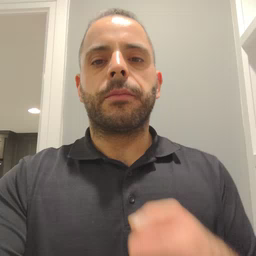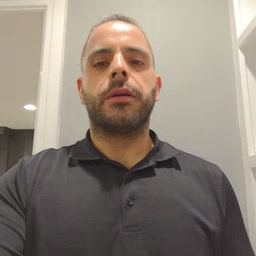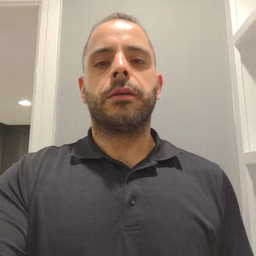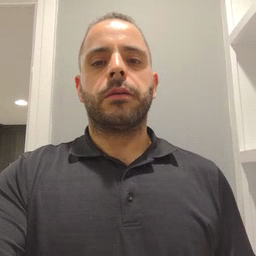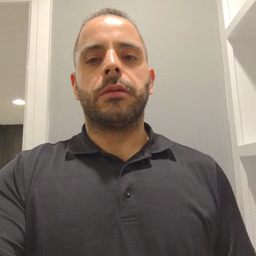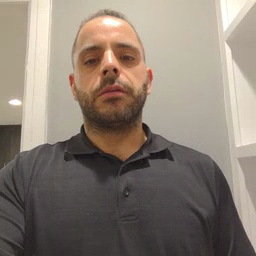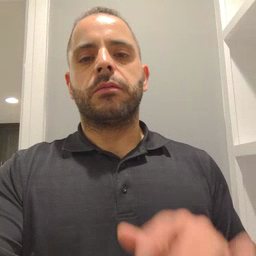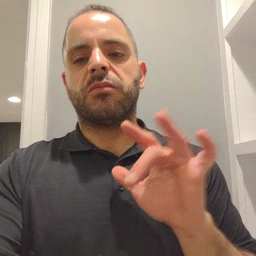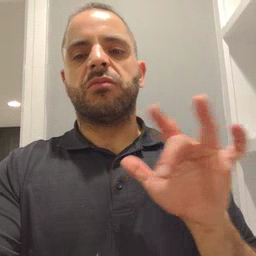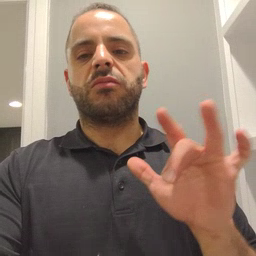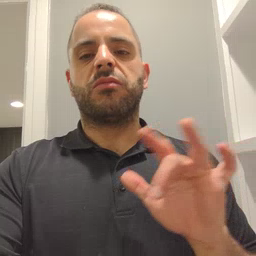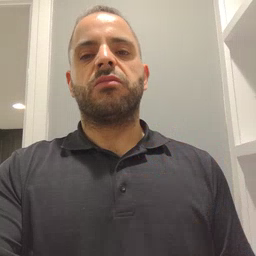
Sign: yucky